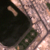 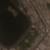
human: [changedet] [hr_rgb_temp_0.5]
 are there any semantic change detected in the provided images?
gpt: Nothing has changed.